Question: I have a plist that is set up as shown below:

I'd like to load this into a variable and then loop over each of the items. This is the code I have so far, but to no avail I am seeing the error "Type 'AnyObject' does not conform to protocol 'SequenceType'".
'''
func startTournament(sender: UIBarButtonItem) {
var map: NSDictionary?
if let path = NSBundle.mainBundle().pathForResource("knockout_single_8", ofType: "plist") {
map = NSDictionary(contentsOfFile: path)
}
var matches = NSMutableDictionary()
let rounds = map?["rounds"] as NSArray
for match in rounds[0] { // Error from this line
let mid = match["mid"]
let match = ["names": ["testA", "testB"]]
matches[mid] = match
}
}
'''
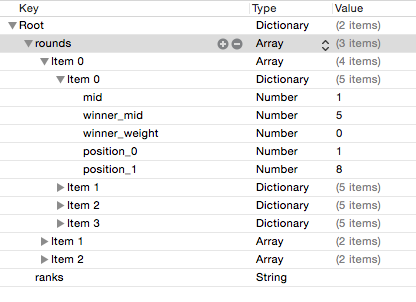
Answer: The problem you are having is that the foundation classes deal in 'AnyObject's, but for thinks like 'for' loops that doesn't work:
'''
import Foundation
let o: AnyObject = [1,2,3]
// this won't work, even though o _is_ an array
// error: type 'AnyObject' does not conform to protocol 'SequenceType'
for i in o {
}
// this is perhaps surprising given this does:
o[0] // returns 1 as an AnyObject! (that's a syntactic ! not a surprise/shock ! :)
'''
You may find it easier to convert earlier to Swift types and then use them directly. The downside of this is if you are storing heterogenous data in your plist (i.e. an array that has both strings and integers in it). But it doesn't look you do, so you could write your code like this:
'''
func startTournament() {
if let path = NSBundle.mainBundle().pathForResource("proplist", ofType: "plist") {
if let map = NSDictionary(contentsOfFile: path) {
var matches: [Int:[String:[String]]] = [:]
if let rounds = map["rounds"] as? [[[String:Int]]] {
for match in rounds[0] {
if let mid = match["mid"] {
let match = ["names": ["testA", "testB"]]
matches[mid] = match
}
}
}
}
}
}
'''
Personally, I find this much easier to understand at a glance because the types you are dealing with at each level are easier to see and understand and you're not mashing away with 'as?' and 'is' etc. The big downside to this is if you want to handle multiple different types within the same collection. Then you need to leave things as 'AnyObject' a bit longer, and do more fine-grained 'as?' in the inner loops.
Once you have the above, there are various tricks you can do to handle the optionals better and avoid so many horrid 'if let's, replace loops with maps and filters etc., but it's probably better to get comfortable with this version first. Also, this code is missing various 'else' clauses that could handle and report failure cases.